Interaction volume radius: 5 \u00c5
Interaction volume height: 15 \u00c5
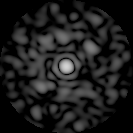
Disorder parameter: 0.8165